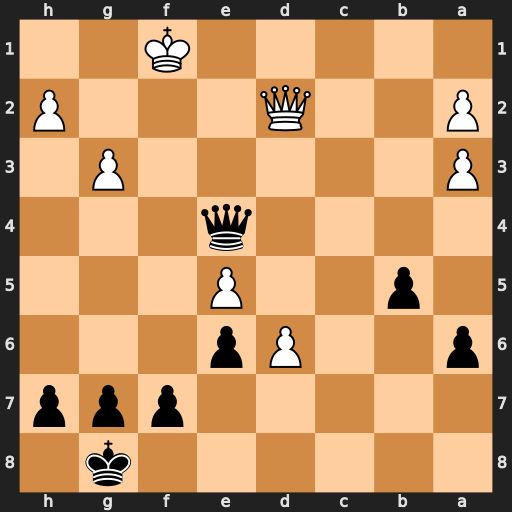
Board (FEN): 6k1/5ppp/p2Pp3/1p2P3/4q3/P5P1/P2Q3P/5K2
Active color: b
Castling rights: -
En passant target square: -
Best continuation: Qh1+ Ke2 Qxh2+ Kd1 Qxd2+ Kxd2 Kf8